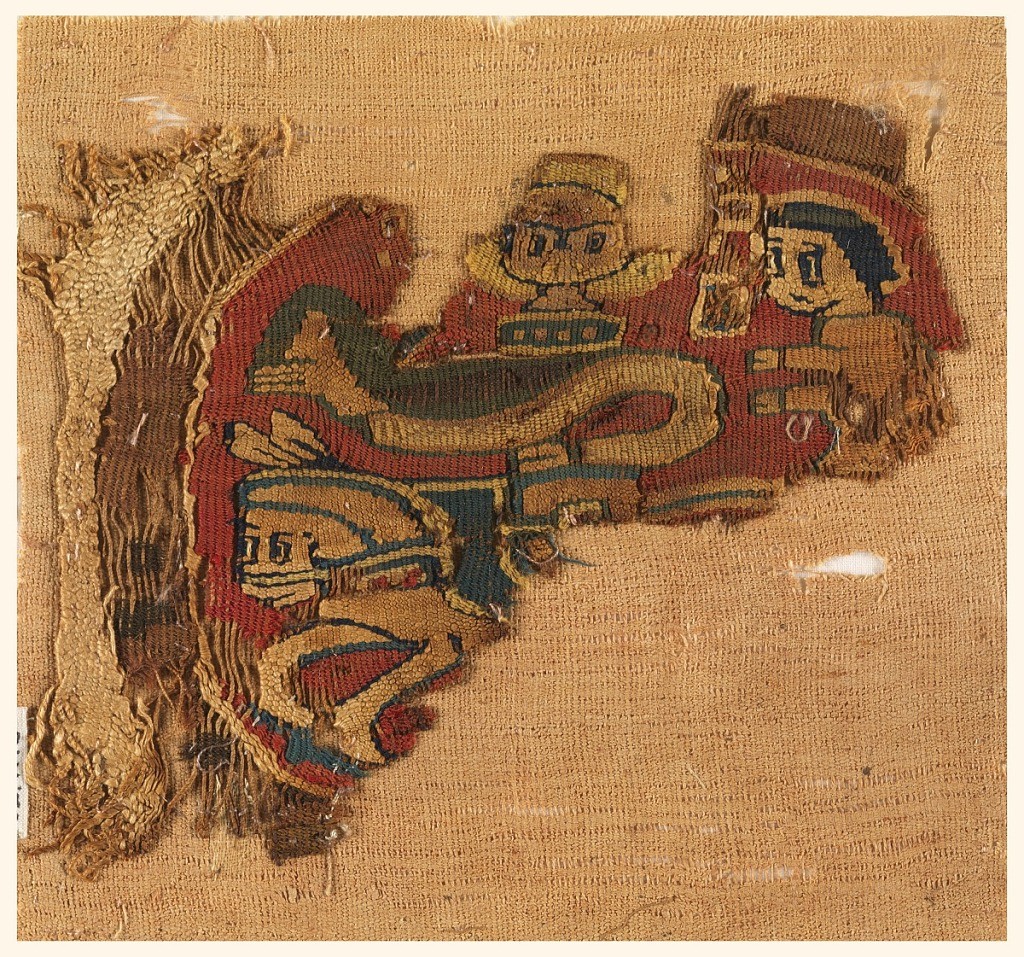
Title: Fragment of roundel
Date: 6th–7th century
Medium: linen, wool Technique: slit tapestry with supplementary wrapping
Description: Fragment of a polychrome tapestry roundel, with two figures and a horse on a red ground.